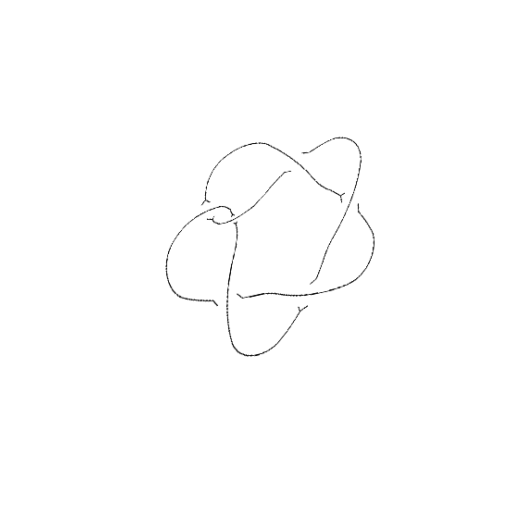
Crossing number: 6